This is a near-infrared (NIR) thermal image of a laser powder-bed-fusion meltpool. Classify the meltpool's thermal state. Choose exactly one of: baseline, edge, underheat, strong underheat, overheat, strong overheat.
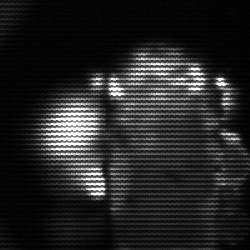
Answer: strong underheat